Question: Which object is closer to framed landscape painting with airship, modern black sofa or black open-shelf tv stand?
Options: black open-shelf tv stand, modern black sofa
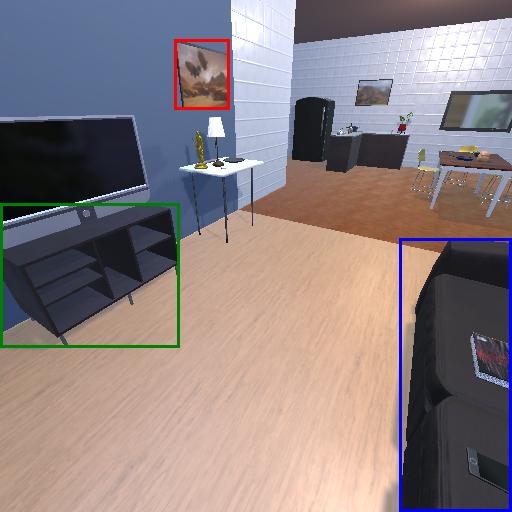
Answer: black open-shelf tv stand